Question: I try to write these formulas in python but with no luck
I have no errors in code but I know that calculation gives incorrect result so I guess I have something wrong in implementation of formulas.
'''
import math
lat = 54.<PHONE>
lon = 17.<PHONE>
B = math.radians(lat)
L = math.radians(lon)
h = 55.889
pi = math.pi
a = <PHONE>
b = <PHONE>
f = 1/298.257222101
ba = 1 - f# should be b/a = 1 - f
e = 0.<PHONE>
Da = 108
Df = - 4.80812 * 10 **-7
m = 0.000004848#one second in radians
dX = -23.74
dY = +123.83
dZ = +81.81
sin = math.sin
cos = math.cos
Rn = a/ math.sqrt(1-e**2 * math.sin(B)**2)
Rm = a*(1-e**2)/(1-e**2 * sin(B)**2)**(3/2)
vc = (Rm+h)*sin(m)
dB = (-dX*sin(B)*cos(L) - dY*sin(L) + dZ*cos(B) + Da*(Rn * e**2*sin(B)*cos(B)/a+Df)*(Rm*(a/b)+Rn*ba)*sin(B)*cos(B))*vc**-1
dL = (-dX * sin(L) + dY * cos(L) ) * ((Rn + h) * cos(B) * sin(m))**-1
a = dB * 180/pi + B
b = dL *180/pi + L
print a
print b
'''
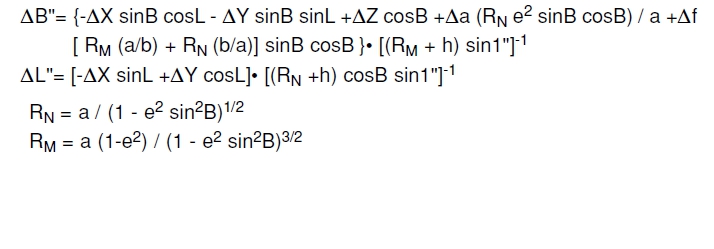
Answer: This isn't Python:
'''
b/a = 1 - f
'''